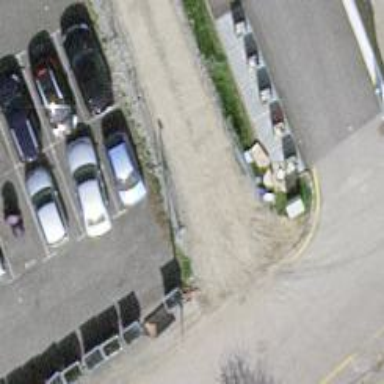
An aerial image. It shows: Grey cycle barrier.